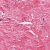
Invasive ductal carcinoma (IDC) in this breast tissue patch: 0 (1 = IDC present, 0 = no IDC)